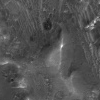
Atmospheric dust classification: not_dusty